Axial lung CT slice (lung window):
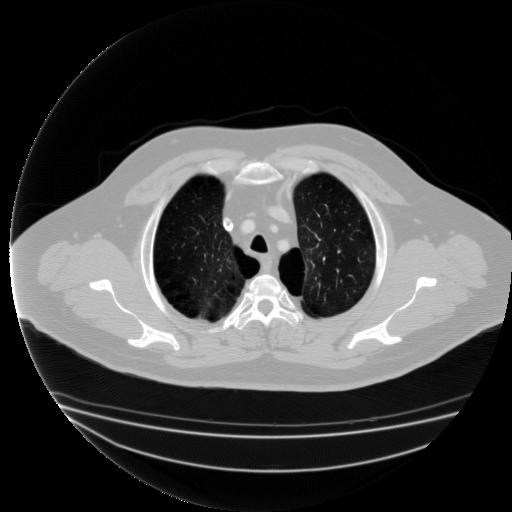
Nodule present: no